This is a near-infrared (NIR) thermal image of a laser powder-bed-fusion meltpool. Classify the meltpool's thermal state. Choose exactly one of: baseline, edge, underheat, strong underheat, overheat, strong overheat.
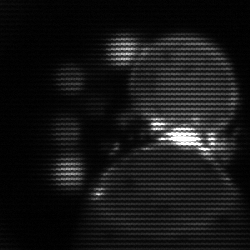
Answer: edge